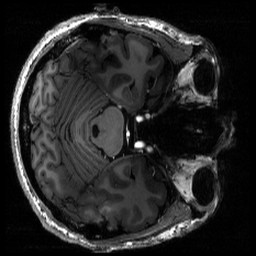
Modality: T1w
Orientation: axial
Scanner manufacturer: siemens
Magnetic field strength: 6.98 T
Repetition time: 2.5 s
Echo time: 0.00306 s